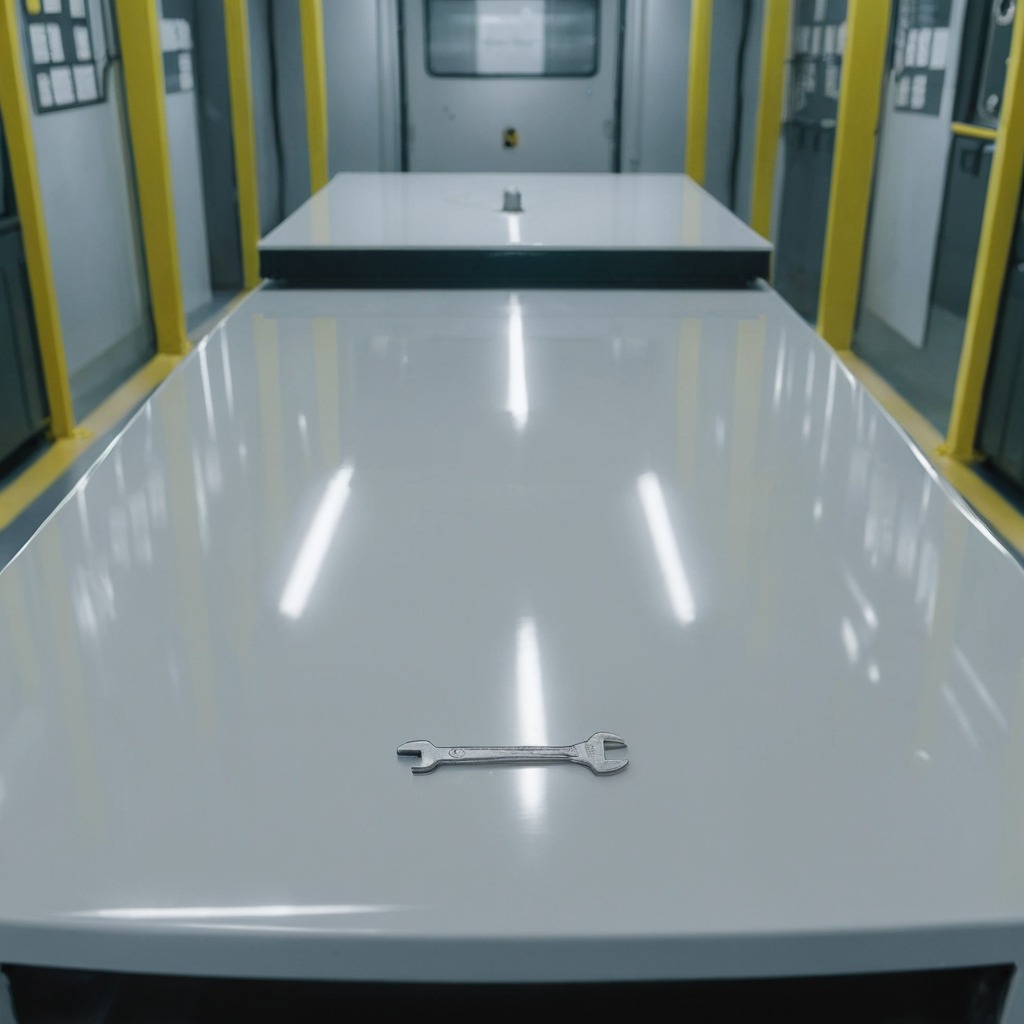
An wrench is lying on the table in the ship maintenance bay.